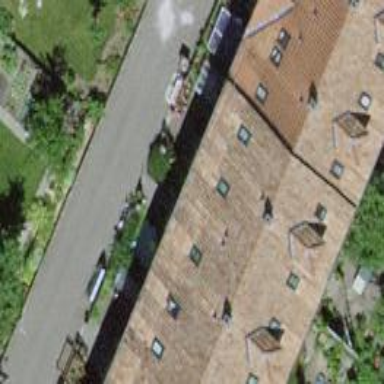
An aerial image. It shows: Residential building with gabled roof made of maroon roof tiles. The roof is oriented across the building.